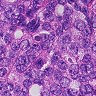
Metastatic tissue present: yes